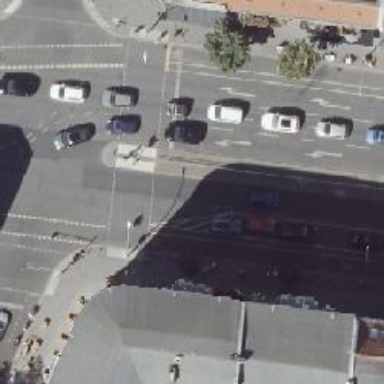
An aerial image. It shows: Footway located on traffic island.